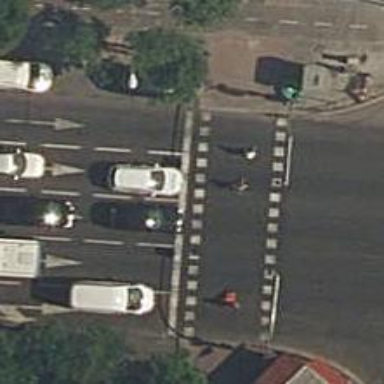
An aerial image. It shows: Zebra crossing with traffic signals. The crossing is marked by traffic lights.